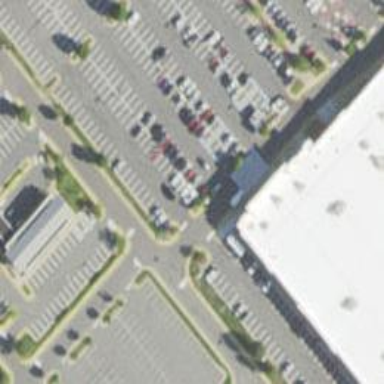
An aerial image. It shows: Parking space is available.